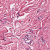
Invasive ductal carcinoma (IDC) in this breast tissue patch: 0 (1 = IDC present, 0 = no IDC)